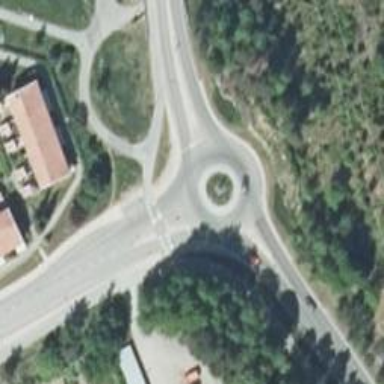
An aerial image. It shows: Uncontrolled crossing with central island on the road.